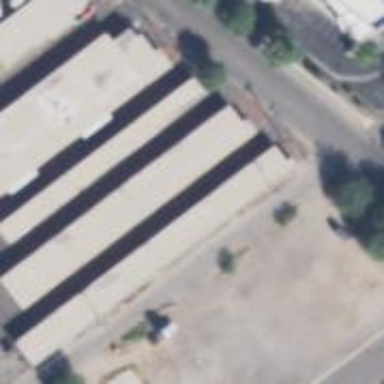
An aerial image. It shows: Building housing storage rental shop.